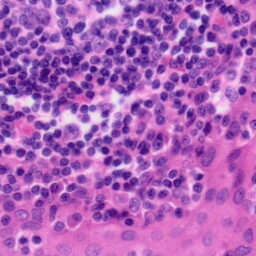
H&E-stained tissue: Tonsil